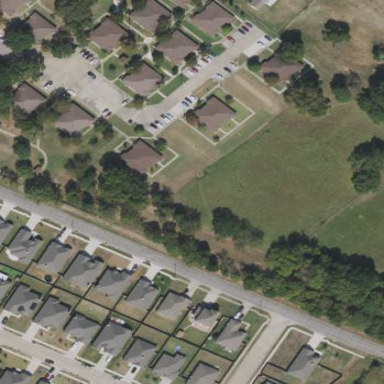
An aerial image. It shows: Grassy plot in zoning area.